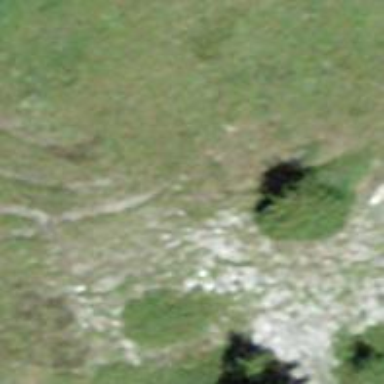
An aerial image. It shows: Needle-leaved tree in its natural environment.